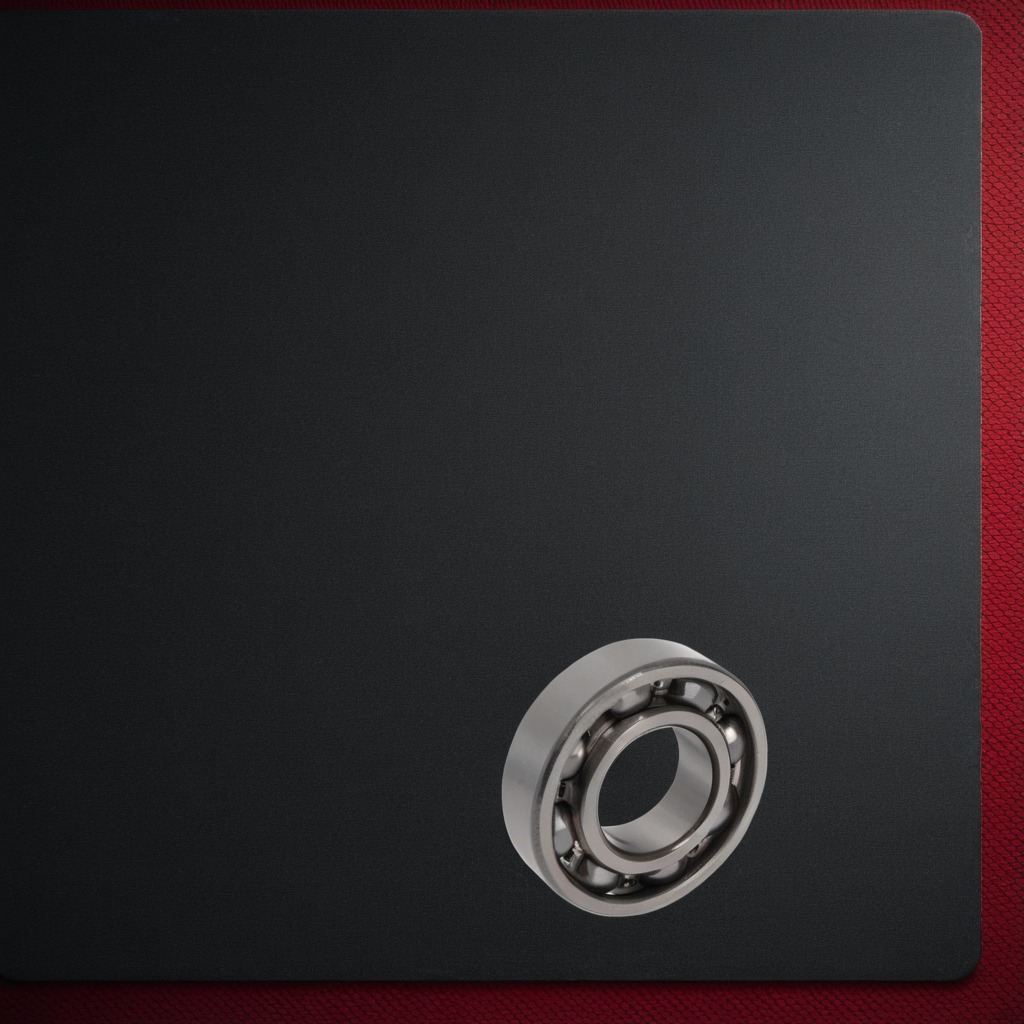
A metal ball bearing lies on the clean granite tabletop inside a workshop at night.